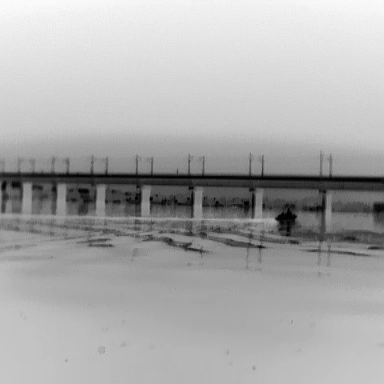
There is a warship in the infrared image.